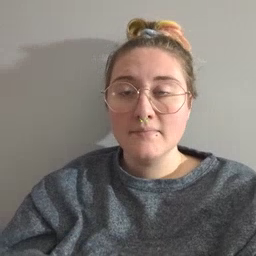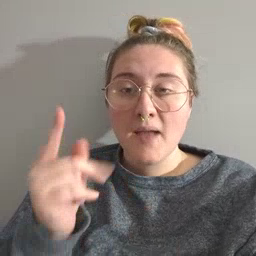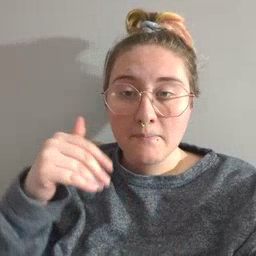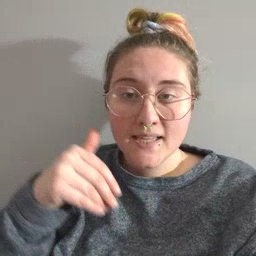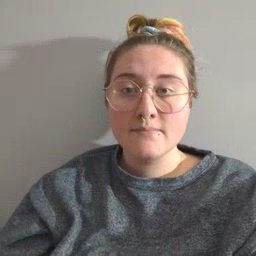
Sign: puppy